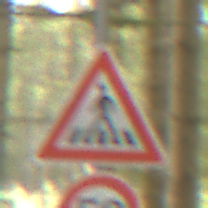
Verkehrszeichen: FussgaengerueberwegRechts
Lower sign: Geschwindigkeit50
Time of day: MorningAfternoon
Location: Outdoor (Nature)
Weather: Overcast
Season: Winter
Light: Natural